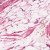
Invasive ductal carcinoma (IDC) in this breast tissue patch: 1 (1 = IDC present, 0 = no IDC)